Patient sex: M
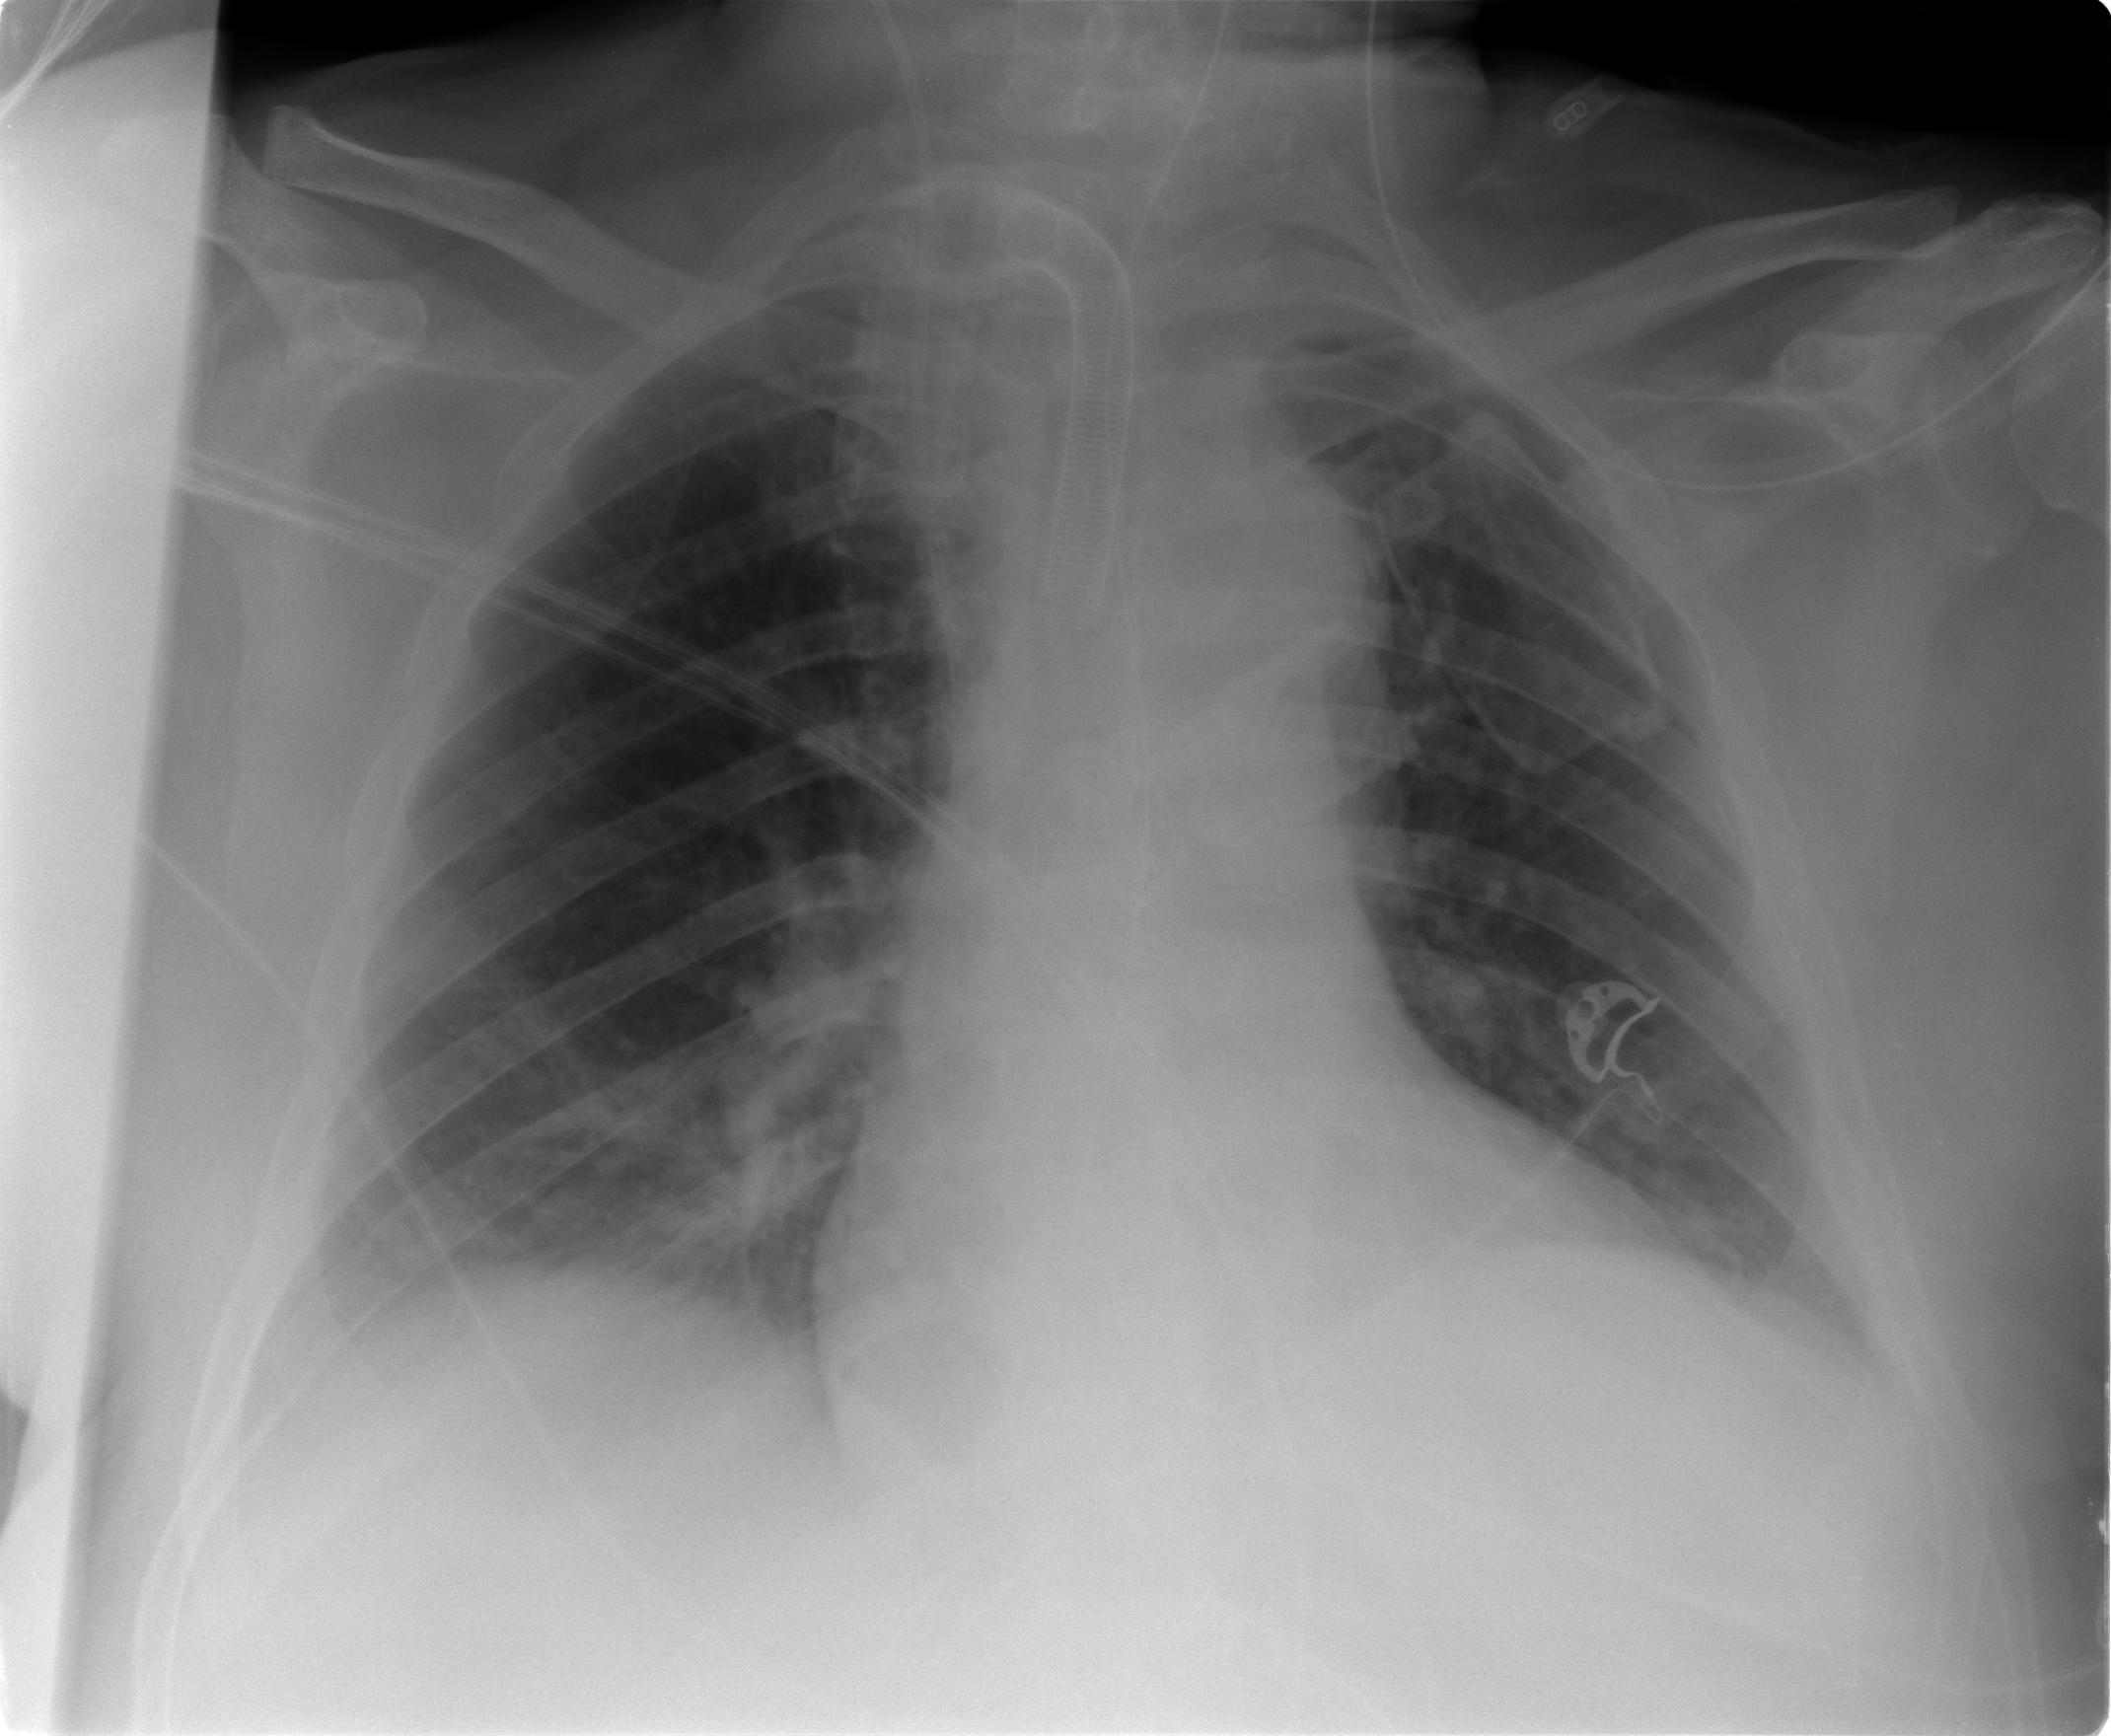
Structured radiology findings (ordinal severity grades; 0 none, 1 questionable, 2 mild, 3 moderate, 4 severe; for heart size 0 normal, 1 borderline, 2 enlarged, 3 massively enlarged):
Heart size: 2
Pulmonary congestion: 1
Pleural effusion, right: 2
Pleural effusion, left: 1
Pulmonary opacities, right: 1
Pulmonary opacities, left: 0
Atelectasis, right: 2
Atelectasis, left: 1